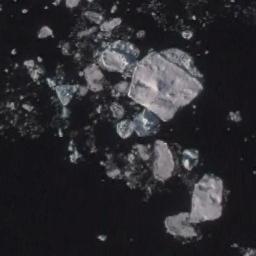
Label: sea_ice